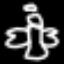
Label: angel